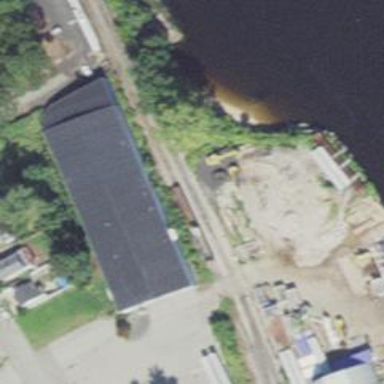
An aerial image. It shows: Railway yard.